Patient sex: M
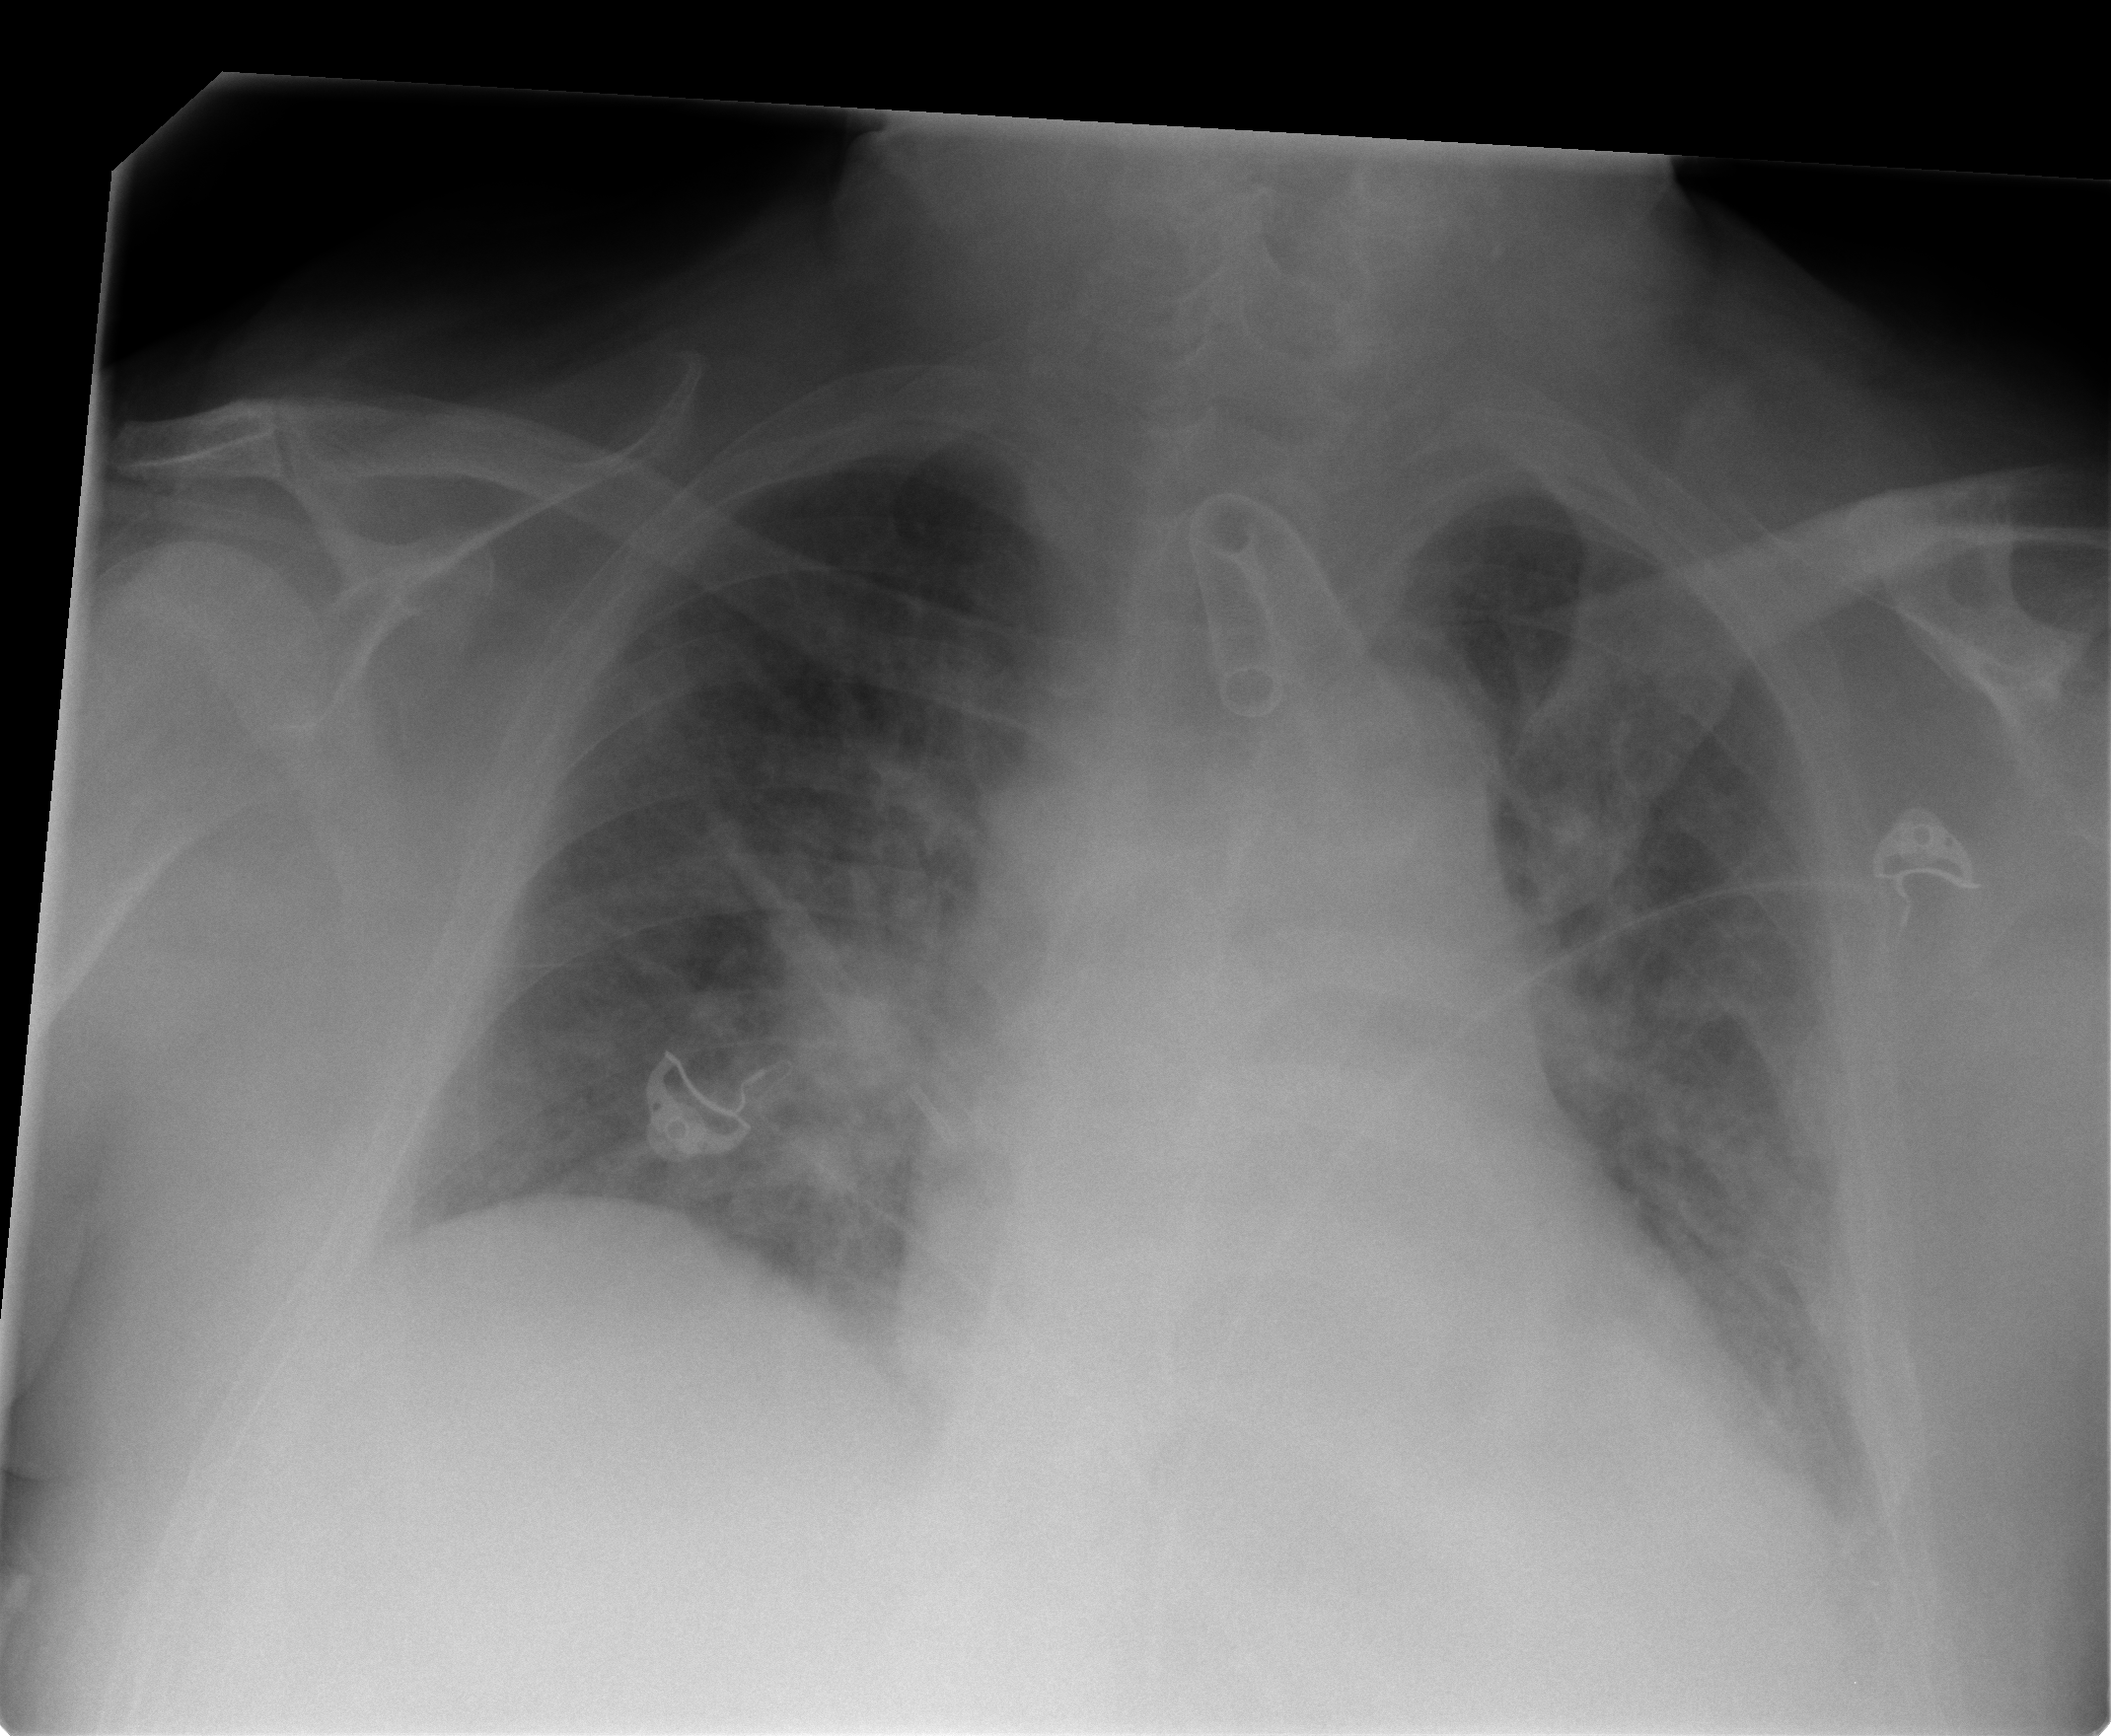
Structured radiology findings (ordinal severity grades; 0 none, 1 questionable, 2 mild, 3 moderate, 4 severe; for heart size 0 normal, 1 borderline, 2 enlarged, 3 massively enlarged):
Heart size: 2
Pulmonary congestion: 2
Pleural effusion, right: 0
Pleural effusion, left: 0
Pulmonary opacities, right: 2
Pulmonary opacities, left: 2
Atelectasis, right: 1
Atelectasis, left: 1